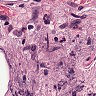
Metastatic tissue present: yes